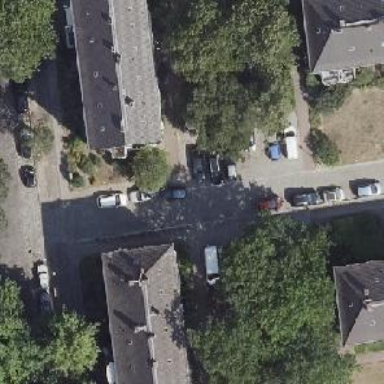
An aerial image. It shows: Living street.